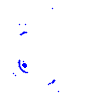
Particle: electron